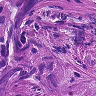
Metastatic tissue present: yes